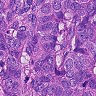
Metastatic tissue present: yes